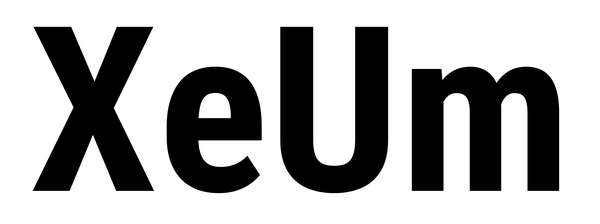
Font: Roboto_Condensed_Bold